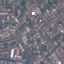
Label: Residential